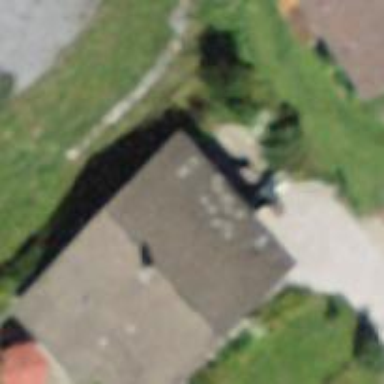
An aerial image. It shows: Detached building.